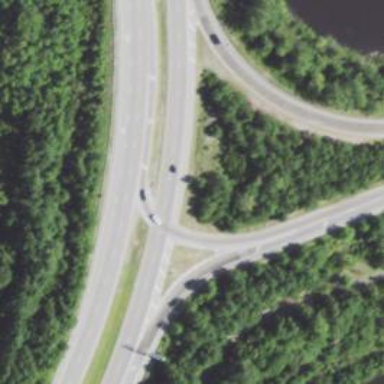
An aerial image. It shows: Trunk link highway.